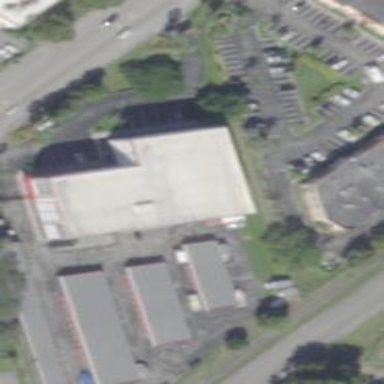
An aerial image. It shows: Building housing storage rental shop.